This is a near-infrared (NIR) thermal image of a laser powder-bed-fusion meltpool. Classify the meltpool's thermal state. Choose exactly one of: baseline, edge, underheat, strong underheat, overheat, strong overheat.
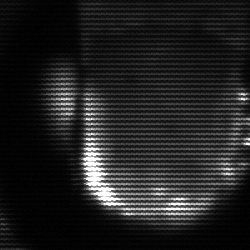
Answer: baseline